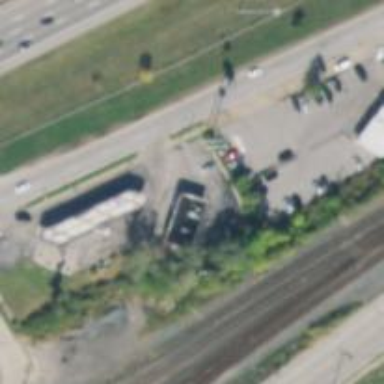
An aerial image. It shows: Convenience shop.